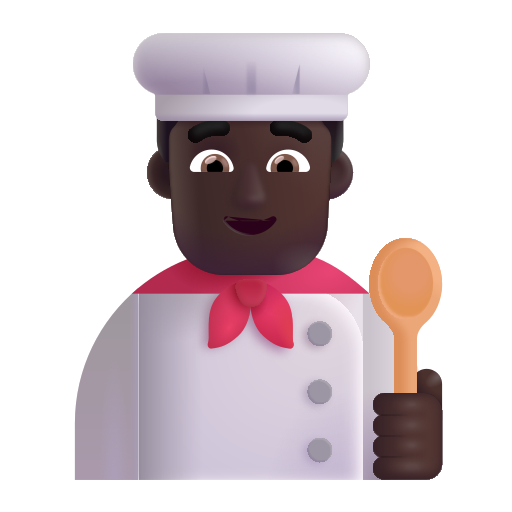
man cook color dark